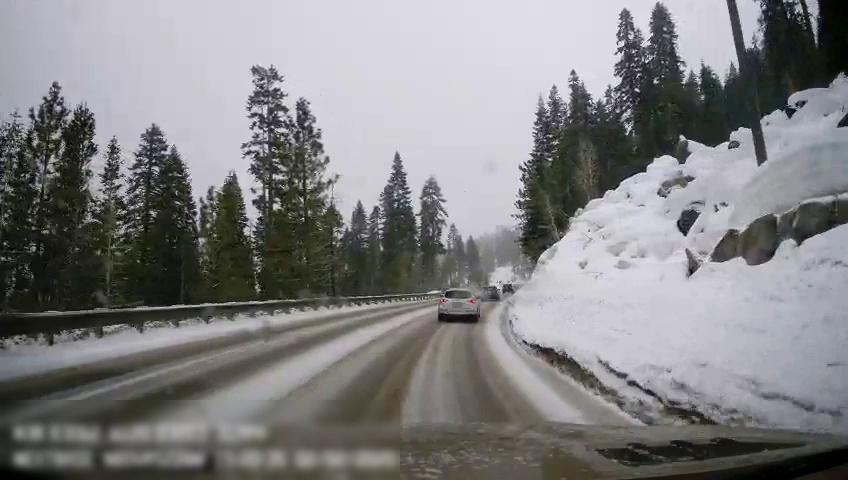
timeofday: Day
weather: Snowy
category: Drivable Space
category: Vehicles | SUV
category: Vehicles | Car
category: Vehicles | Car